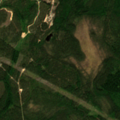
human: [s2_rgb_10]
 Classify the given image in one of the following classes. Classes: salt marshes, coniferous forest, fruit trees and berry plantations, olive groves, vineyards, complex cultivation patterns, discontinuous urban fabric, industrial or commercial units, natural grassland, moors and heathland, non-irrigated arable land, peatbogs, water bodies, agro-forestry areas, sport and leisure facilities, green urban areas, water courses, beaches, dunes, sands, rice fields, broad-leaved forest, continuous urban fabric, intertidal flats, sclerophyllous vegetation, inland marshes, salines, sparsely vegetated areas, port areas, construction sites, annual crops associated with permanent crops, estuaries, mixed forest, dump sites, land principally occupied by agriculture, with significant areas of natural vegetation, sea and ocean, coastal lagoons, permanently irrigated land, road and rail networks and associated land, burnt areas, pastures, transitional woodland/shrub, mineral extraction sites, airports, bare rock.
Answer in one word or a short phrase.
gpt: coniferous forest, mixed forest, transitional woodland/shrub